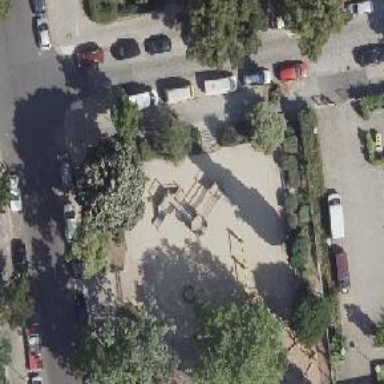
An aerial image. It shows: Playground with rope bridge.